Interaction volume radius: 5 \u00c5
Interaction volume height: 35 \u00c5
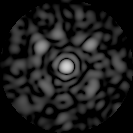
Disorder parameter: 0.7063